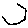
Label: hexagon